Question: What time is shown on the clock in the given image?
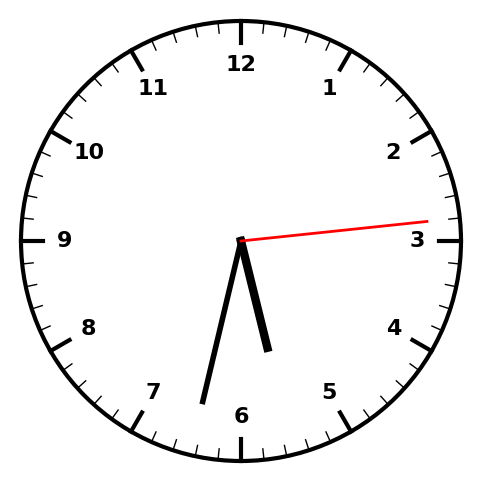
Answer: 05:32:14